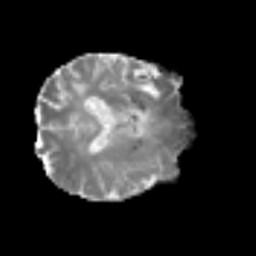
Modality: MD
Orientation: axial
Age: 66
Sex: male
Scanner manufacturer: siemens
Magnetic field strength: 3 T
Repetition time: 6.1 s
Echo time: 0.101 s